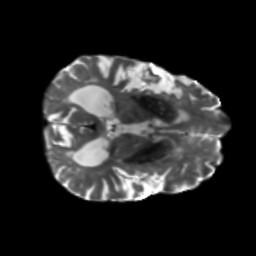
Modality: T2w
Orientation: axial
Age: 69
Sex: male
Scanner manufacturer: siemens
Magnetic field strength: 3 T
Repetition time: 5.25 s
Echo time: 0.08 s